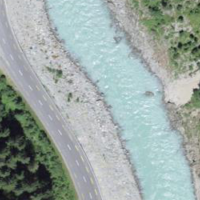
EUNIS habitat code: 15
Species observed at this site:
Chrysosplenium alternifolium